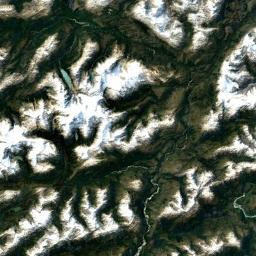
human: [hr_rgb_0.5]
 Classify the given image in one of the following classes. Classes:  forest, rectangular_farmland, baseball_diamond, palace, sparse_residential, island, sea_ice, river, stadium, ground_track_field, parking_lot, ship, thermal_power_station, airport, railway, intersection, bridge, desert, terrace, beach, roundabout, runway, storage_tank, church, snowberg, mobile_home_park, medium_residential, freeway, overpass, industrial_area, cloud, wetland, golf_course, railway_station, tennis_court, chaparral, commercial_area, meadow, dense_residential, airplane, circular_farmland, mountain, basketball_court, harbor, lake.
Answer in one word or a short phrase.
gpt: snowberg